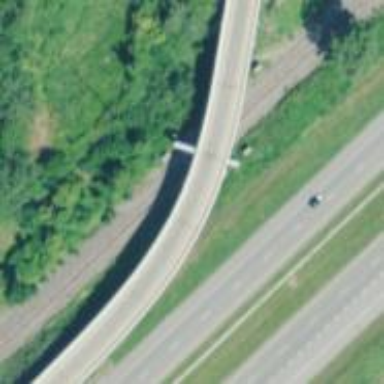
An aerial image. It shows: Beam structure bridge on motorway link.